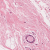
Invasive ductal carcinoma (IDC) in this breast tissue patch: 0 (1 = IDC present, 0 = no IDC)